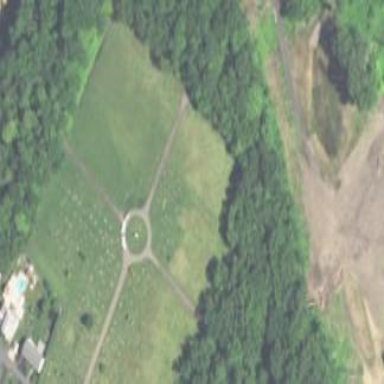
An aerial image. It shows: Cemetery.